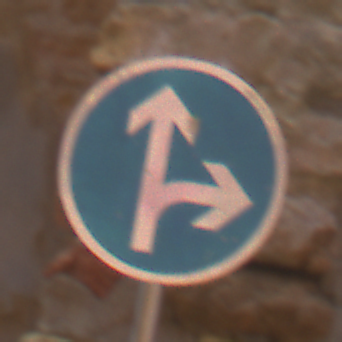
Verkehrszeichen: VorgeschriebeneFahrtrichtungGeradeausOderRechts
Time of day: MorningAfternoon
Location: Outdoor (Urban)
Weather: Clear
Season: NotSpecified
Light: Natural